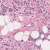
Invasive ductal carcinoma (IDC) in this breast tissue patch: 1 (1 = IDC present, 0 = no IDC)